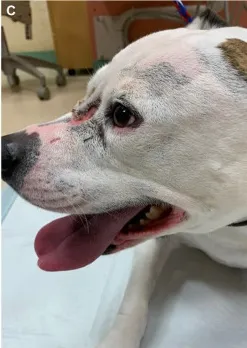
Ventral to both eyes. All lesions were actively draining with mucopurulent and crusted discharge. Incidental findings of marked anisocoria and heterochromia iridum.
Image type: medical_photograph (other_medical_photograph)